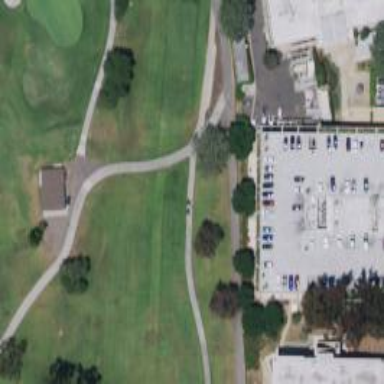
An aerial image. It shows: Golf cartpath that is also road path.